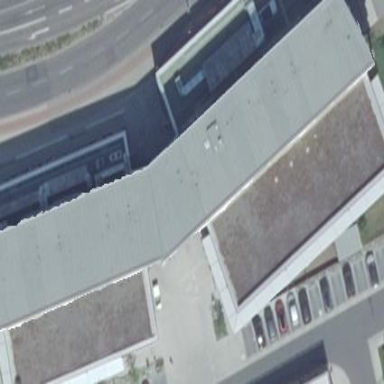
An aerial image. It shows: Part of building is shown in the image.